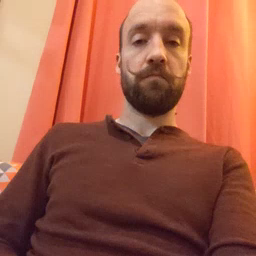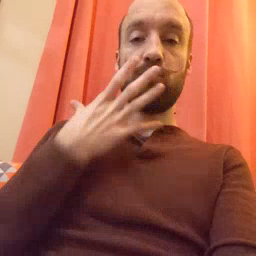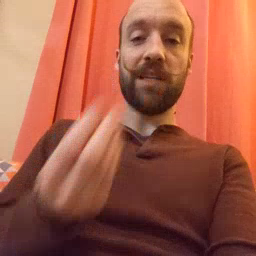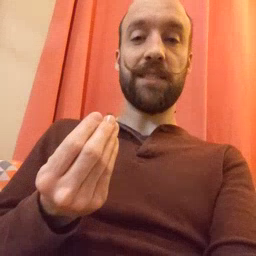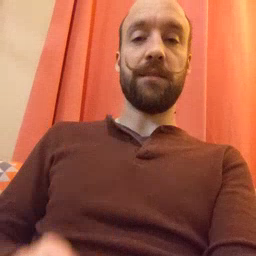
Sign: wet